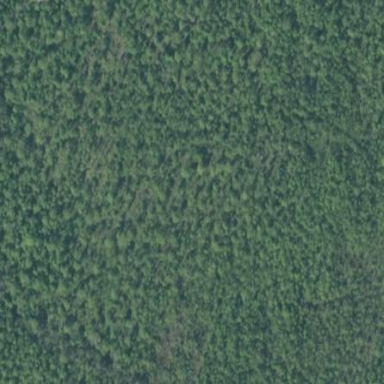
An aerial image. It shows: Serene woodland landscape.